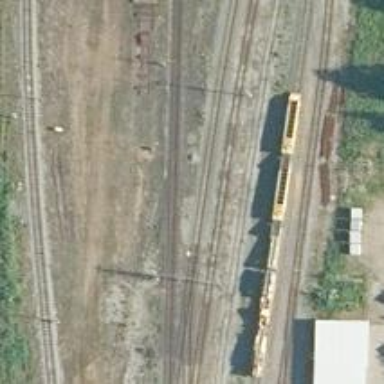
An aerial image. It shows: Railway with continuous electrified contact line.